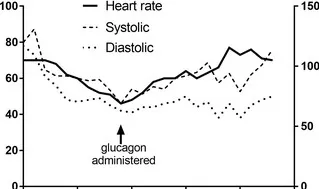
Graph showing heart rate and blood pressure after carvedilol 25 mg administered.
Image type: pathology (fish)